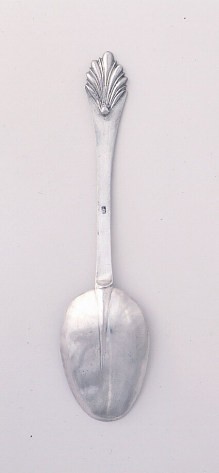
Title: spoon
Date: ca. 1722
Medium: silver
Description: Oval bowl, tapering stem with rattail join, rounded terminal with cast shell on reverse.